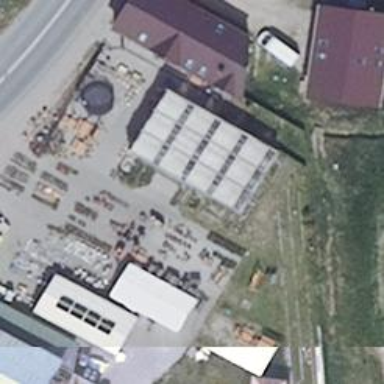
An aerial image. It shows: Manufacturing building.